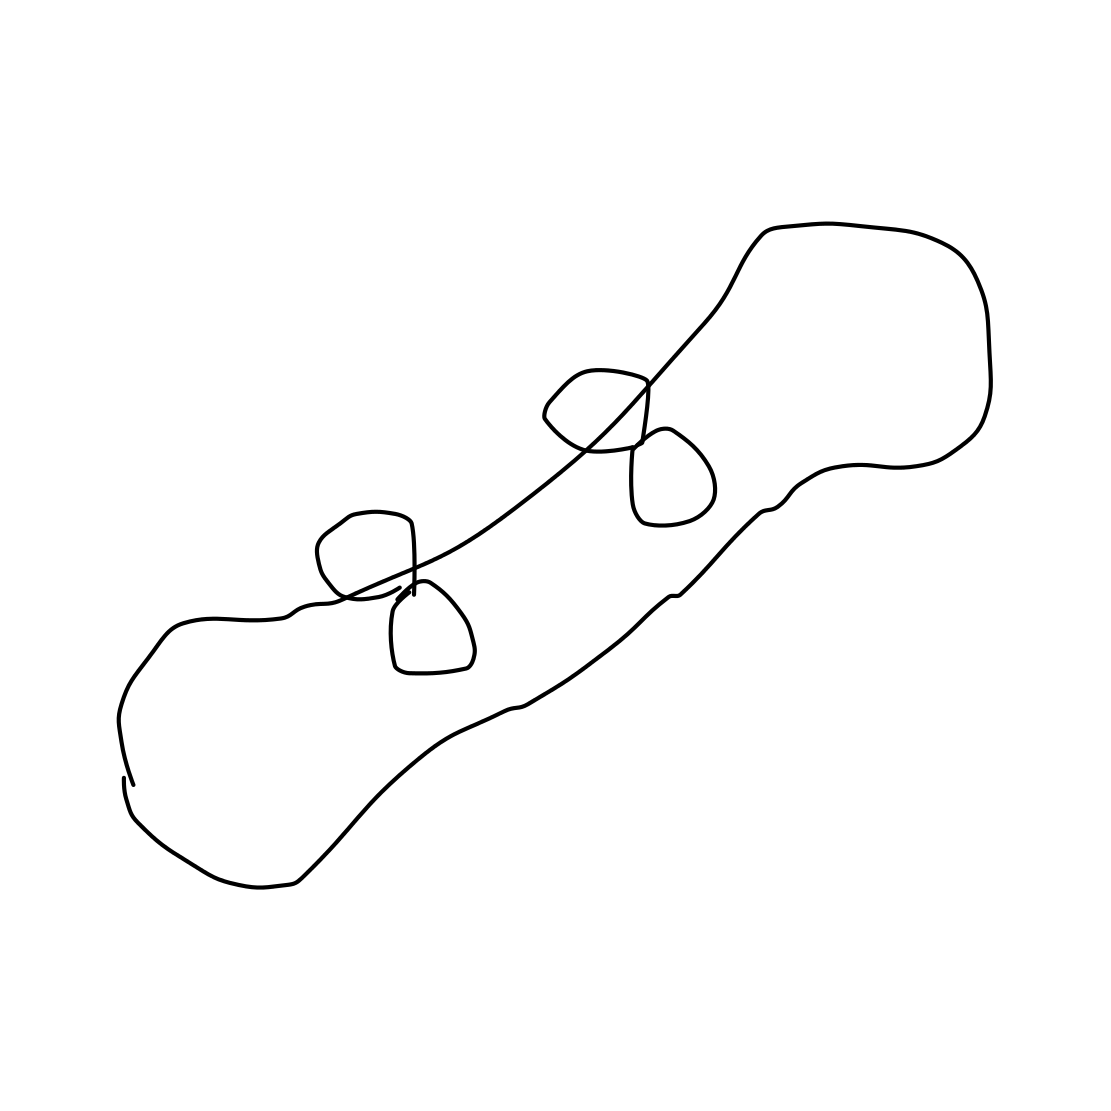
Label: snowboard